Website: lowes
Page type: review-order
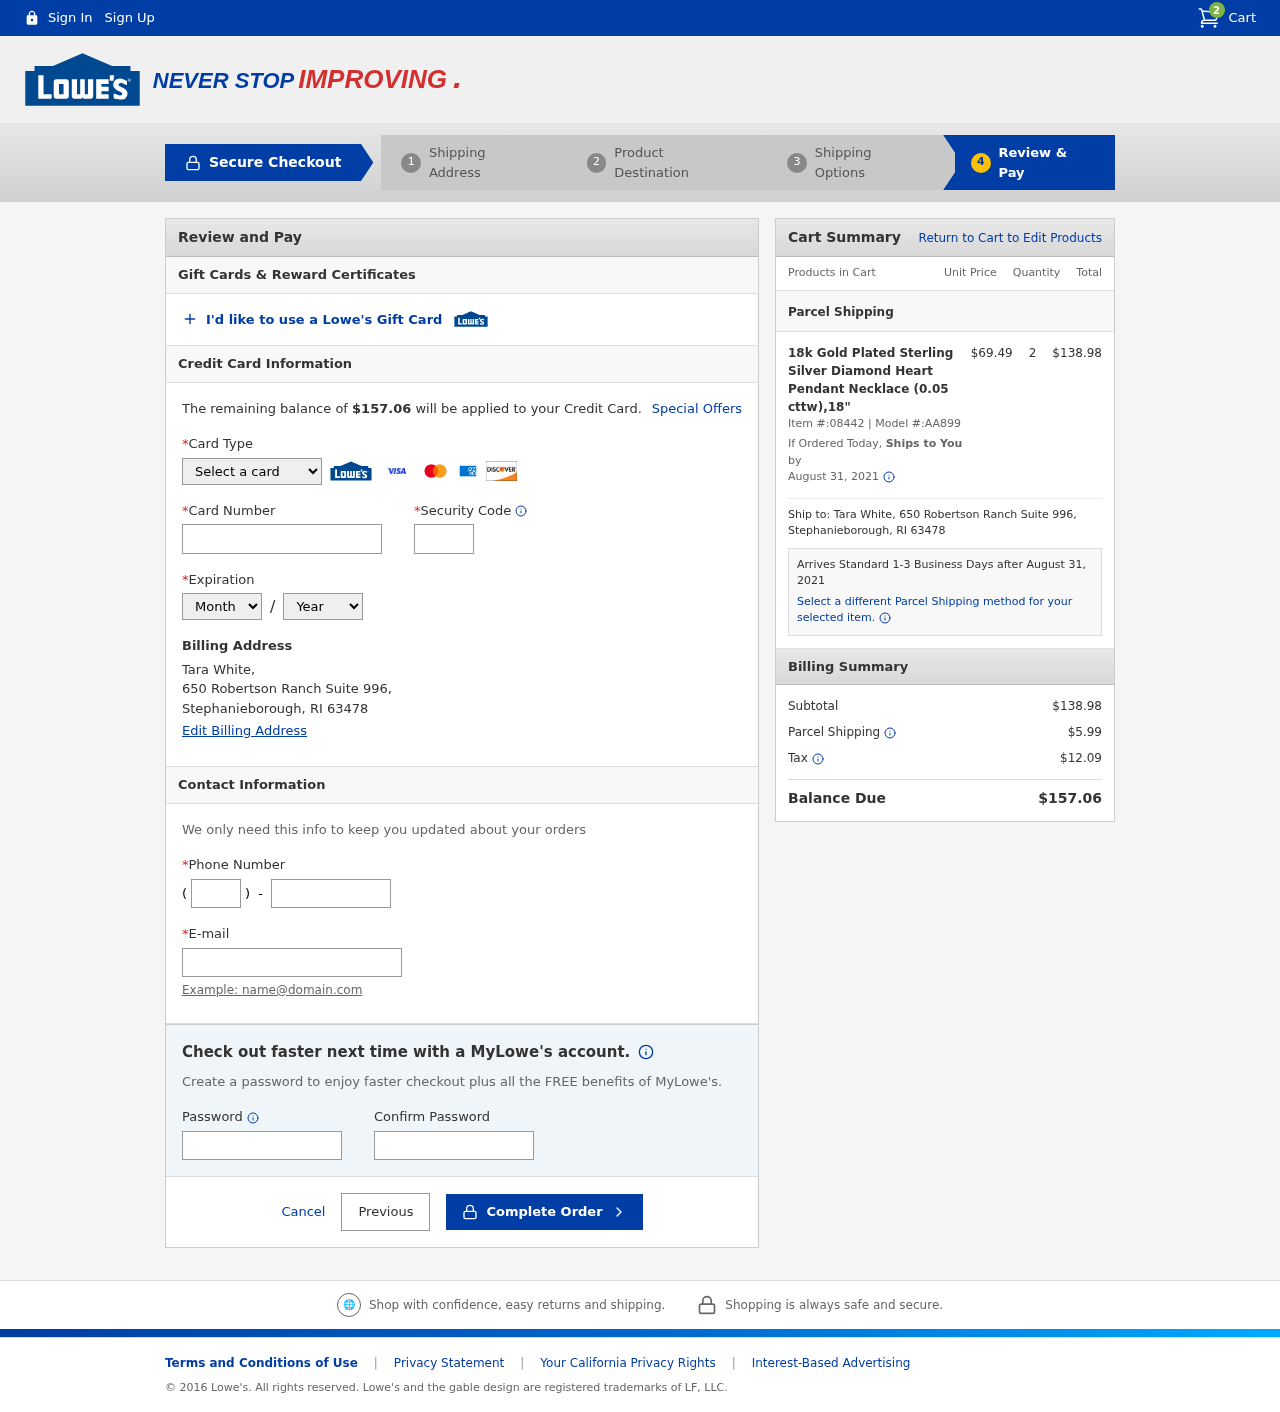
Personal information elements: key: PII_CARD_CVV
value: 678
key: PII_CARD_EXPIRY_MONTH
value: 02
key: PII_CARD_EXPIRY_YEAR
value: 28
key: PII_CARD_NUMBER
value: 4557 6843 8464 1601
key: PII_CARD_TYPE
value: Visa
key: PII_CITY
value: Stephanieborough
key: PII_EMAIL
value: tara.white@yahoo.com
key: PII_FULLNAME
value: Tara White,
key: PII_PHONE
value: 4009050774
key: PII_PHONE_AREA
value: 400
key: PII_POSTCODE
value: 63478
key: PII_STATE_ABBR
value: RI
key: PII_STREET
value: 650 Robertson Ranch Suite 996,
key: PII_FULLNAME2
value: Tara White
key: PII_STREET2
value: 650 Robertson Ranch Suite 996
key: PII_CITY_STATE_ZIP2
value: Stephanieborough, RI 63478
Product elements: key: PRODUCT1_NAME
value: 18k Gold Plated Sterling Silver Diamond Heart Pendant Necklace (0.05 cttw),18"
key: PRODUCT1_PRICE
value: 69.49
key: PRODUCT1_QUANTITY
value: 2
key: PRODUCT1_ITEM_NUMBER
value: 08442
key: PRODUCT1_MODEL_NUMBER
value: AA899
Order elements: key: ORDER_NUM_ITEMS
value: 2
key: ORDER_TOTAL
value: $157.06
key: ORDER_SHIPPING_DATE
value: August 31, 2021
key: ORDER_SUBTOTAL
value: $138.98
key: ORDER_SHIPPING_DATE2
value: August 31, 2021
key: ORDER_SUBTOTAL2
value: $138.98
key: ORDER_SHIPPING_COST
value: $5.99
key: ORDER_TAX
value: $12.09